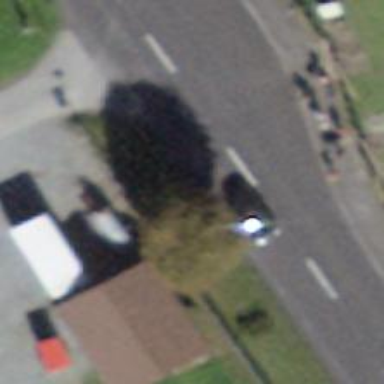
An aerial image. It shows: Bus stop with platform for public transport.